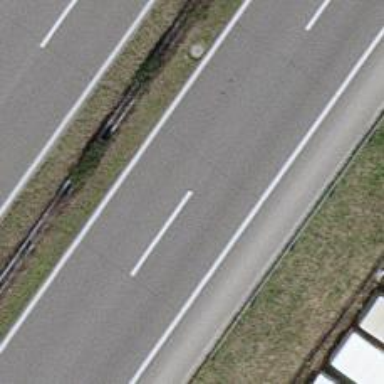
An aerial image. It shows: View of motorway.